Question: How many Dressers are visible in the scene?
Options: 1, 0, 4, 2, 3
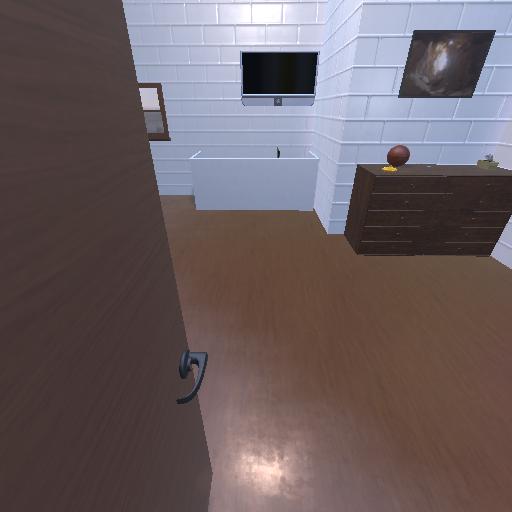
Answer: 1